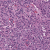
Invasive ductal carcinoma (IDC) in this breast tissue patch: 1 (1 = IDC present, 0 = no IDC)